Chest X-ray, AP view. Patient: 46 years old, sex F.
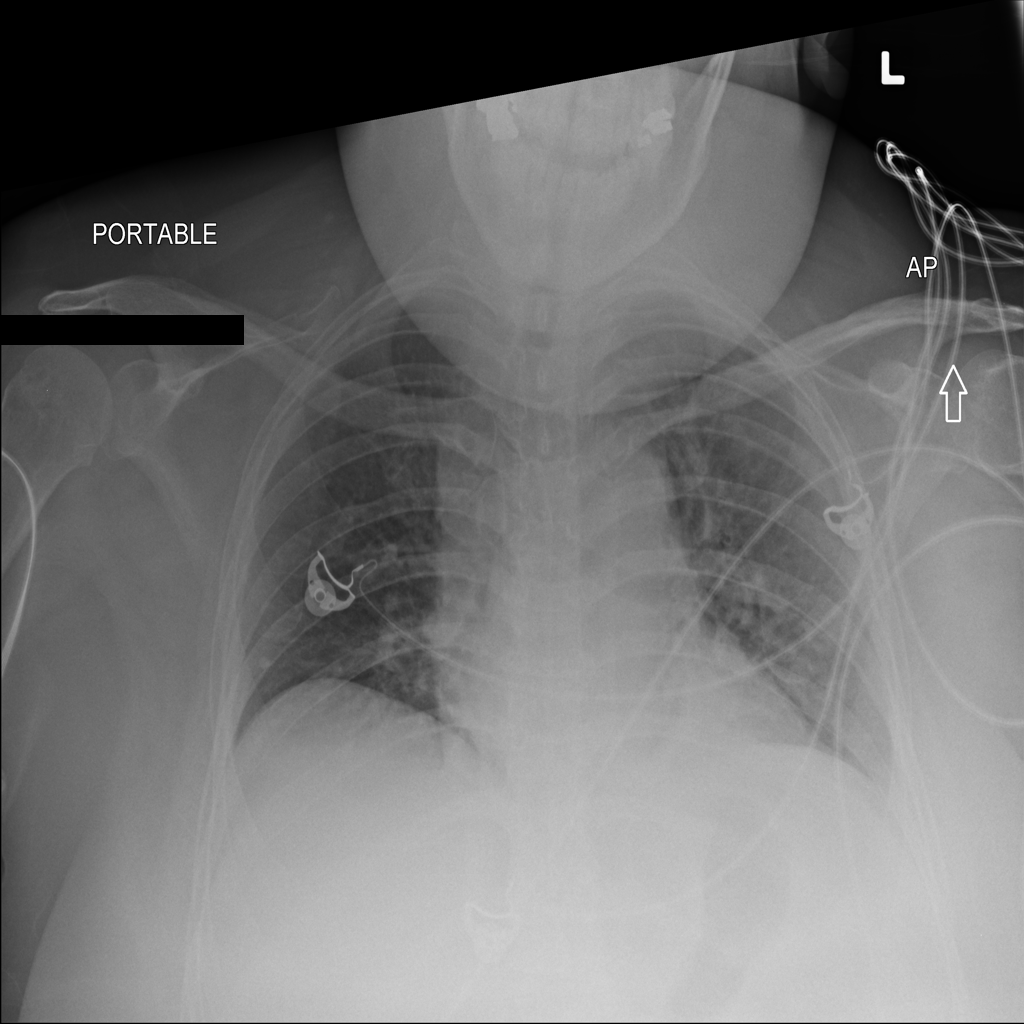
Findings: No Finding